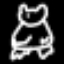
Label: frog